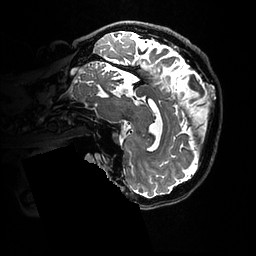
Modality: T2w
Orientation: sagittal
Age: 64
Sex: female
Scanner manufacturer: ge
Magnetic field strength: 3 T
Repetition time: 3.202 s
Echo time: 0.0665 s